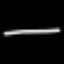
Label: line